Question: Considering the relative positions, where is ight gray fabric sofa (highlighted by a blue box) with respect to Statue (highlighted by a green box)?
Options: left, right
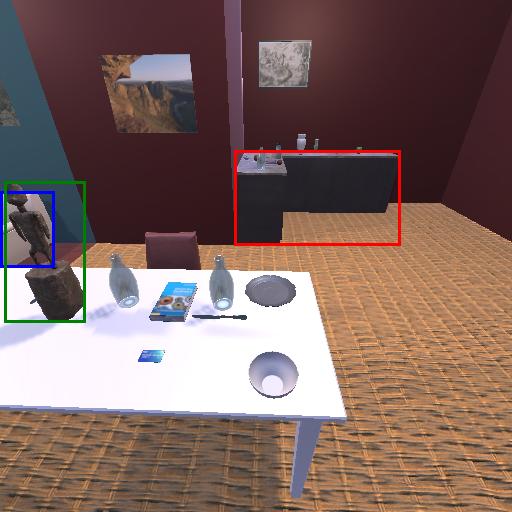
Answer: left